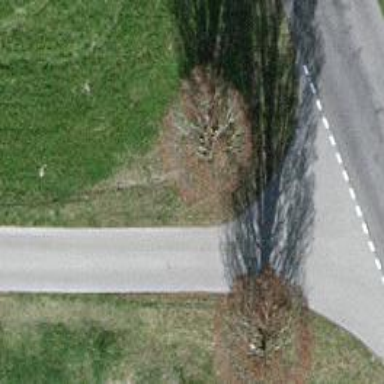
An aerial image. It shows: Beautiful tree in nature.